Question: I have this keyboard:

But at the margin right (in this case) the keys don't catch well in the service...
For example, "k" catch the key at its left..
this is my layout for keyboard:
'''
<com.android.example.KeyBoardView
android:id="@+id/keyboard"
android:keyTextColor="#ffffff"
android:layout_width="wrap_content"
android:layout_height="wrap_content"
android:keyBackground="@drawable/kb_exagon_base"
/>
'''
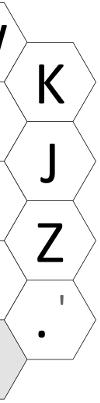
Answer: I had similar problem, I used with "fill_parent" instead "wrap_content" and worked